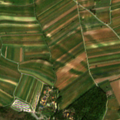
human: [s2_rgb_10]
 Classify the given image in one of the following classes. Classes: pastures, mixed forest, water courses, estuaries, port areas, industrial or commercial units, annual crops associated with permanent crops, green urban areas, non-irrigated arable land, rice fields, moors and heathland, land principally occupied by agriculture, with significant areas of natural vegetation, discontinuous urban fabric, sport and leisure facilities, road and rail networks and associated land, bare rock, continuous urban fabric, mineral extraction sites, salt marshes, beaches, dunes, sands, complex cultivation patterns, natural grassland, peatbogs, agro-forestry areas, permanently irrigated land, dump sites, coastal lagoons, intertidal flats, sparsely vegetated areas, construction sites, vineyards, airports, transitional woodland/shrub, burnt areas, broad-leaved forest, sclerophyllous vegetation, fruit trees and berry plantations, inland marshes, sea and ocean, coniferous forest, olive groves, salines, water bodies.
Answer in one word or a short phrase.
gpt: vineyards, pastures, land principally occupied by agriculture, with significant areas of natural vegetation